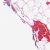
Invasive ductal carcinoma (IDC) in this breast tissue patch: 0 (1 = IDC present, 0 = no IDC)